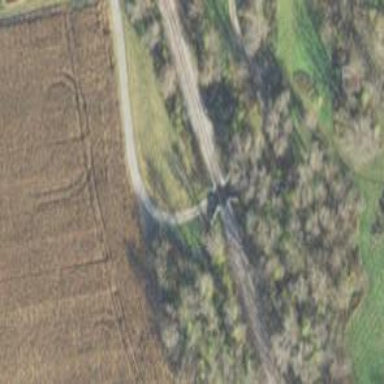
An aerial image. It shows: Bridge over railway line.